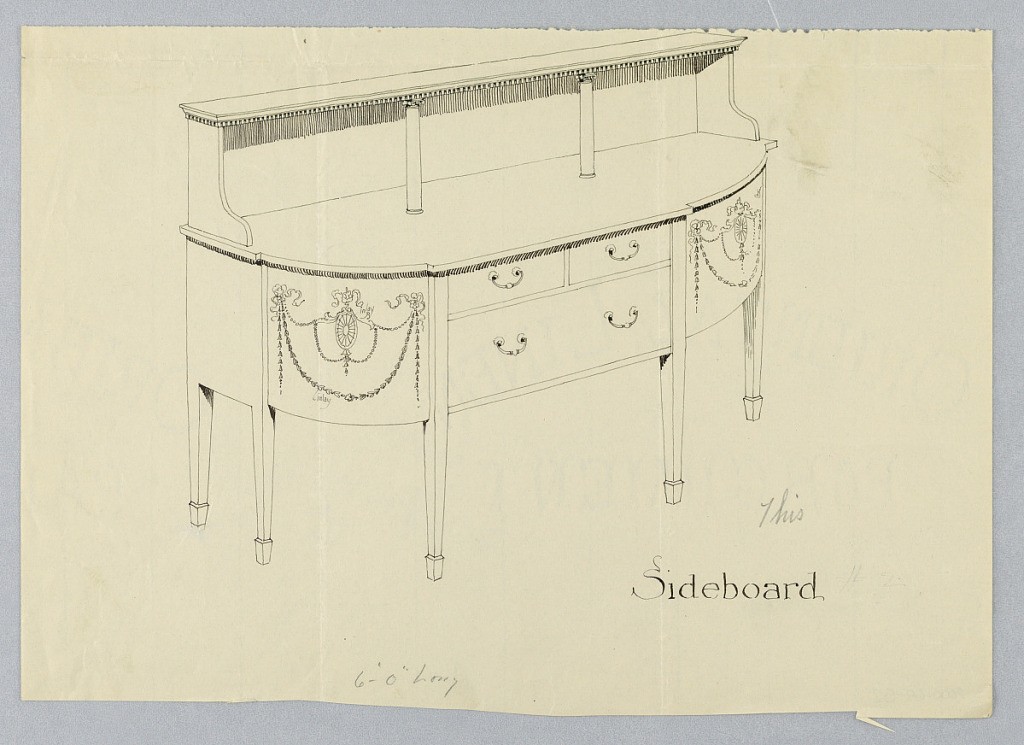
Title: Design for Sideboard with Upper Shelf and Neo-Classical Motifs on Rounded Corners
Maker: A.N. Davenport Co.
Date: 1900–05
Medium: Pen and black ink on thin cream paper
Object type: Drawing
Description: Oblong sideboard with 6 straight tapering legs; at front, 3 drawers arranged in 2 rows, flanked by rounded corners with inlaid neo-classical motifs: patera medallions suspended on tied ribbons and bell flower garlands; upper shelf supported by backsplash and 2 front columns with volutes.